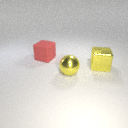
large yellow metal sphere in front of large red rubber cube